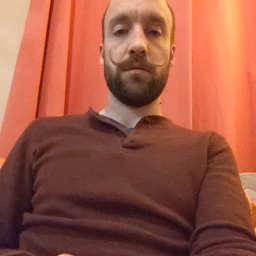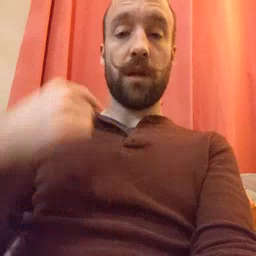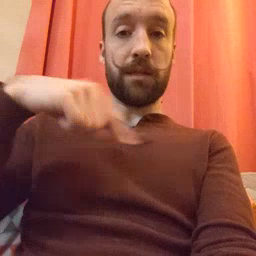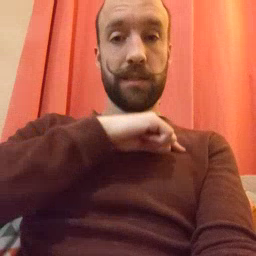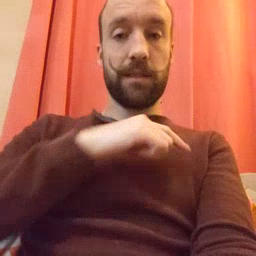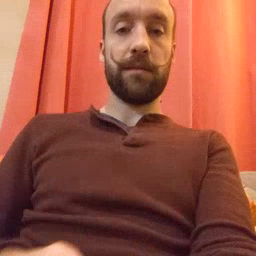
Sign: weus